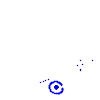
Particle: pion